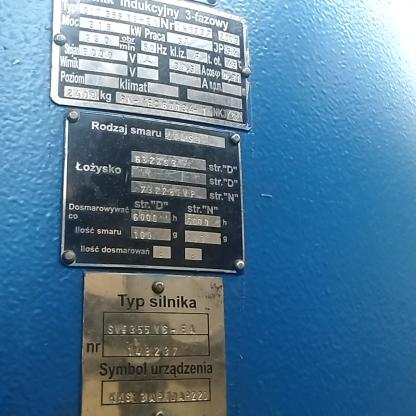
Klasa: tabliczka-znamionowa